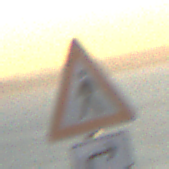
Verkehrszeichen: FussgaengerRechts
Zusatzzeichen unten: RichtungsangabeDurchPfeile5
Umgebung: Outdoor, RoadRail
Tageszeit: SunriseSunset
Wetter: PartlyCloudy
Licht: Natural
Jahreszeit: NotSpecified
Kontrast: HighContrast